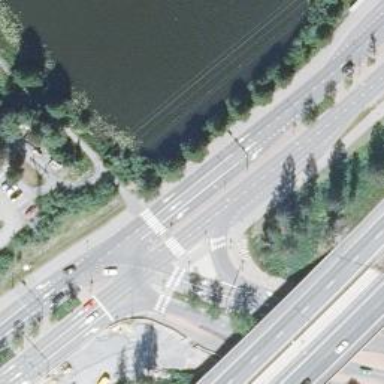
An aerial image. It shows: Crossing on asphalt cycleway.